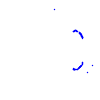
Particle: proton